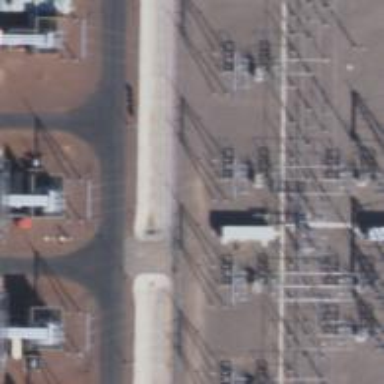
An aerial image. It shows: Switch for power supply.